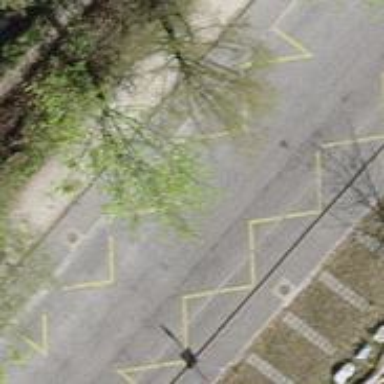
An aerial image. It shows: Public transport stop position.